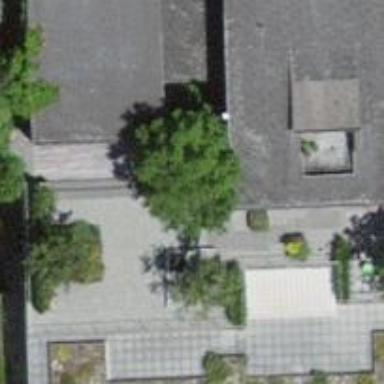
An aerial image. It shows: Residential building.